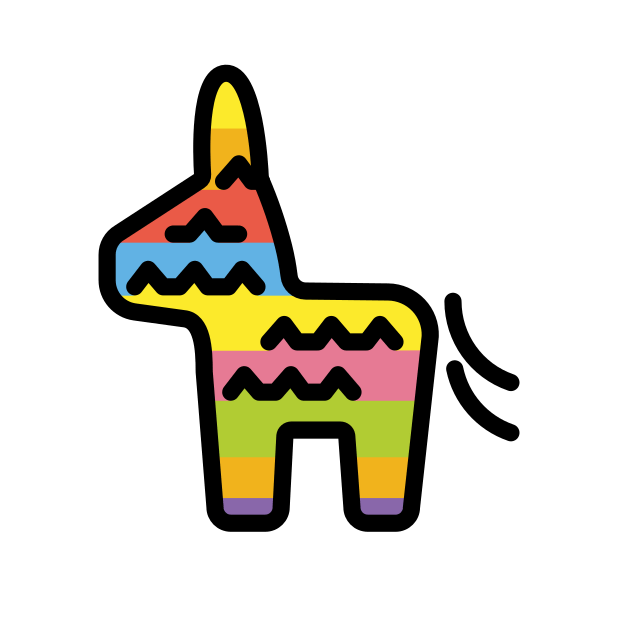
Emoji: 🪅
Name: pinata
Unicode: 0x1fa85